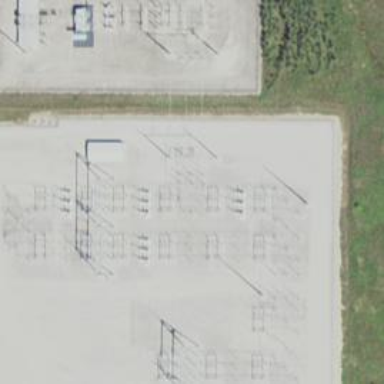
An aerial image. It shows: Switch used for power control.